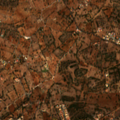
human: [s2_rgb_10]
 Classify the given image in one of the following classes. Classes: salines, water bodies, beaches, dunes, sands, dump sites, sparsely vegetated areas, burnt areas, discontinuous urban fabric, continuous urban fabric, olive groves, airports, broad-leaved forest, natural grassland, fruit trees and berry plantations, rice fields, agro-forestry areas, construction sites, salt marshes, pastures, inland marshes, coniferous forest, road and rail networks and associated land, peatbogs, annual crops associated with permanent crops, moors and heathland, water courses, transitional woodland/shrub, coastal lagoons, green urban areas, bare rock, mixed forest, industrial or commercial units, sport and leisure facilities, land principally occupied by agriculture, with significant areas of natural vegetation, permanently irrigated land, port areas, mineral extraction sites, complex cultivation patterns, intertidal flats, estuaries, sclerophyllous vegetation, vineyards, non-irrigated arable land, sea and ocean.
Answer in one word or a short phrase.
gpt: annual crops associated with permanent crops